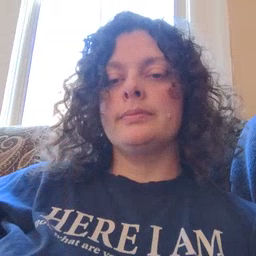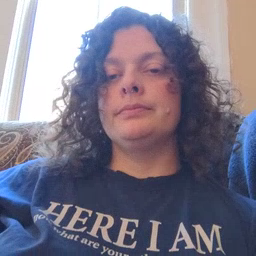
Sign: all